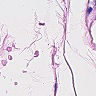
Metastatic tissue present: no